Question: 'NullPointerException' when using 'Slider.setShowTickLabels' method.
I'm using and
Windows 10
'''
public void start(Stage window) {
BorderPane pane = new BorderPane();
Slider slider = new Slider(0, 100, 0);
slider.setShowTickMarks(true);
// slider.setShowTickLabels(true);
pane.setCenter(slider);
Scene scene = new Scene(pane);
window.setScene(scene);
window.setTitle("Application");
window.show();
}
'''
Output when 'slider.setShowTickLabels(true)' is commented out.

Getting an exception when including the same method.
'''
java.lang.NullPointerException
at javafx.graphics/com.sun.javafx.font.directwrite.DWGlyph.createBitmap(DWGlyph.java:287)
at javafx.graphics/com.sun.javafx.font.directwrite.DWGlyph.getCachedBitmap(DWGlyph.java:273)
at javafx.graphics/com.sun.javafx.font.directwrite.DWGlyph.getD2DMask(DWGlyph.java:167)
at javafx.graphics/com.sun.javafx.font.directwrite.DWGlyph.getPixelData(DWGlyph.java:352)
at javafx.graphics/com.sun.prism.impl.GlyphCache.getCachedGlyph(GlyphCache.java:258)
at javafx.graphics/com.sun.prism.impl.GlyphCache.render(GlyphCache.java:148)
at javafx.graphics/com.sun.prism.impl.ps.BaseShaderGraphics.drawString(BaseShaderGraphics.java:2101)
at javafx.graphics/com.sun.javafx.sg.prism.NGText.renderText(NGText.java:312)
at javafx.graphics/com.sun.javafx.sg.prism.NGText.renderContent2D(NGText.java:270)
at javafx.graphics/com.sun.javafx.sg.prism.NGShape.renderContent(NGShape.java:261)
at javafx.graphics/com.sun.javafx.sg.prism.NGNode.doRender(NGNode.java:2072)
at javafx.graphics/com.sun.javafx.sg.prism.NGNode.render(NGNode.java:1964)
at javafx.graphics/com.sun.javafx.sg.prism.NGGroup.renderContent(NGGroup.java:270)
at javafx.graphics/com.sun.javafx.sg.prism.NGRegion.renderContent(NGRegion.java:578)
at javafx.graphics/com.sun.javafx.sg.prism.NGNode.doRender(NGNode.java:2072)
at javafx.graphics/com.sun.javafx.sg.prism.NGNode.render(NGNode.java:1964)
at javafx.graphics/com.sun.javafx.sg.prism.NGGroup.renderContent(NGGroup.java:270)
at javafx.graphics/com.sun.javafx.sg.prism.NGRegion.renderContent(NGRegion.java:578)
at javafx.graphics/com.sun.javafx.sg.prism.NGNode.doRender(NGNode.java:2072)
at javafx.graphics/com.sun.javafx.sg.prism.NGNode.render(NGNode.java:1964)
at javafx.graphics/com.sun.javafx.sg.prism.NGGroup.renderContent(NGGroup.java:270)
at javafx.graphics/com.sun.javafx.sg.prism.NGRegion.renderContent(NGRegion.java:578)
at javafx.graphics/com.sun.javafx.sg.prism.NGNode.doRender(NGNode.java:2072)
at javafx.graphics/com.sun.javafx.sg.prism.NGNode.render(NGNode.java:1964)
at javafx.graphics/com.sun.javafx.tk.quantum.ViewPainter.doPaint(ViewPainter.java:479)
at javafx.graphics/com.sun.javafx.tk.quantum.ViewPainter.paintImpl(ViewPainter.java:328)
at javafx.graphics/com.sun.javafx.tk.quantum.PresentingPainter.run(PresentingPainter.java:91)
at java.base/java.util.concurrent.Executors$RunnableAdapter.call(Executors.java:515)
at java.base/java.util.concurrent.FutureTask.runAndReset(FutureTask.java:305)
at javafx.graphics/com.sun.javafx.tk.RenderJob.run(RenderJob.java:58)
at java.base/java.util.concurrent.ThreadPoolExecutor.runWorker(ThreadPoolExecutor.java:1128)
at java.base/java.util.concurrent.ThreadPoolExecutor$Worker.run(ThreadPoolExecutor.java:628)
at javafx.graphics/com.sun.javafx.tk.quantum.QuantumRenderer$PipelineRunnable.run(QuantumRenderer.java:125)
at java.base/java.lang.Thread.run(Thread.java:829)
'''
Any help would be greatly appreciated, thanks.
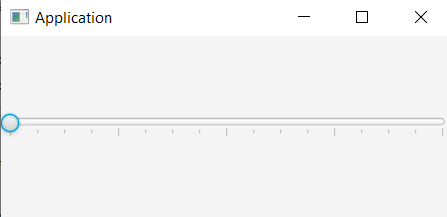
Answer: It turns out, I had not included the JavaFX SDK path correctly in the environment variables.
Had the path pointing to the 'in' folder, instead of '\lib'.